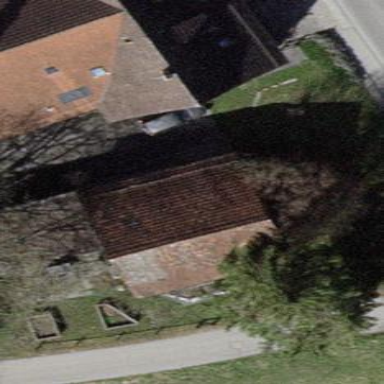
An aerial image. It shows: Shed.